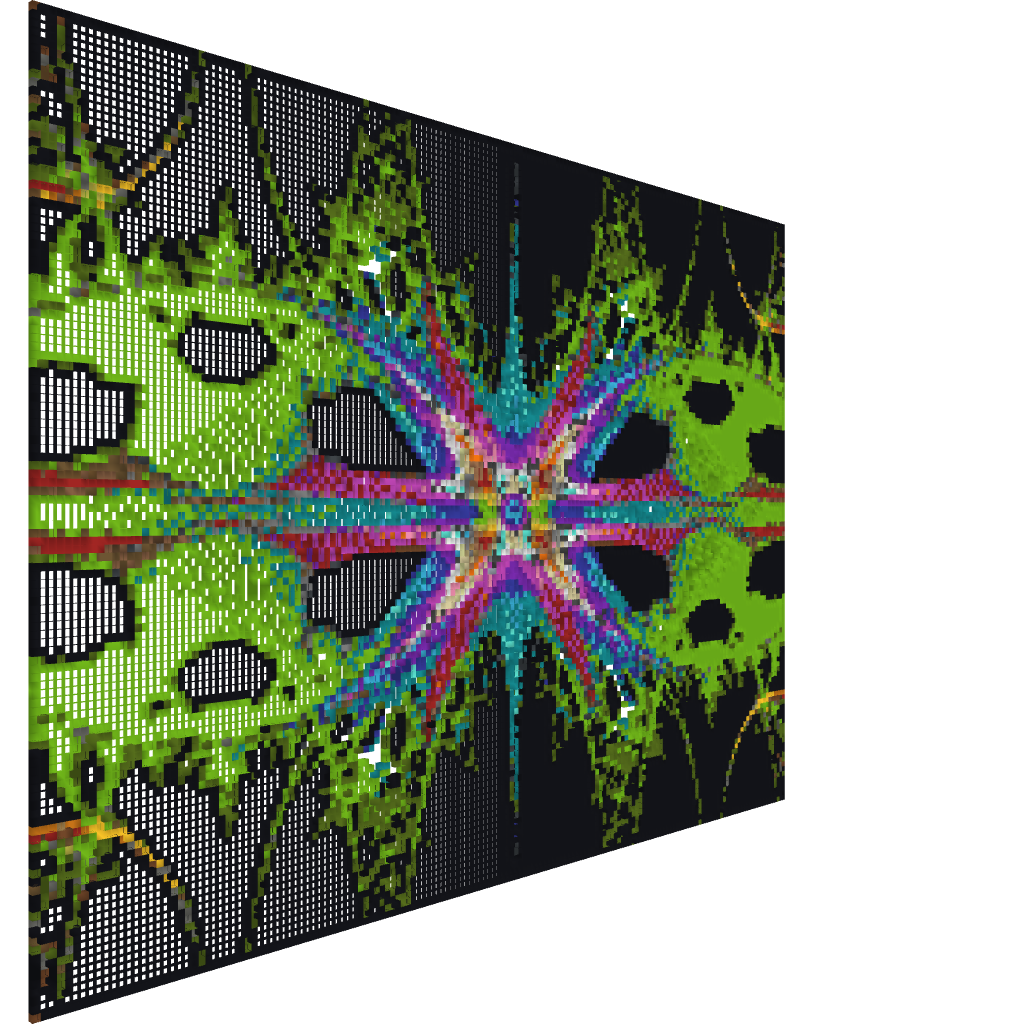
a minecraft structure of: Freaky Eyes Fractal Pixel Art